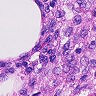
Metastatic tissue present: no